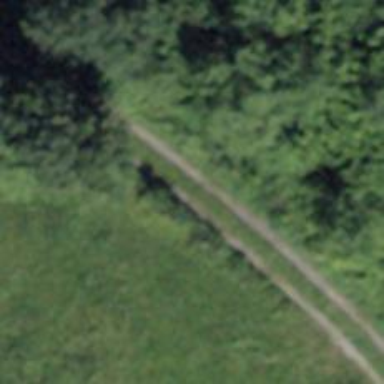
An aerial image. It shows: Track road with grade4 tracktype.